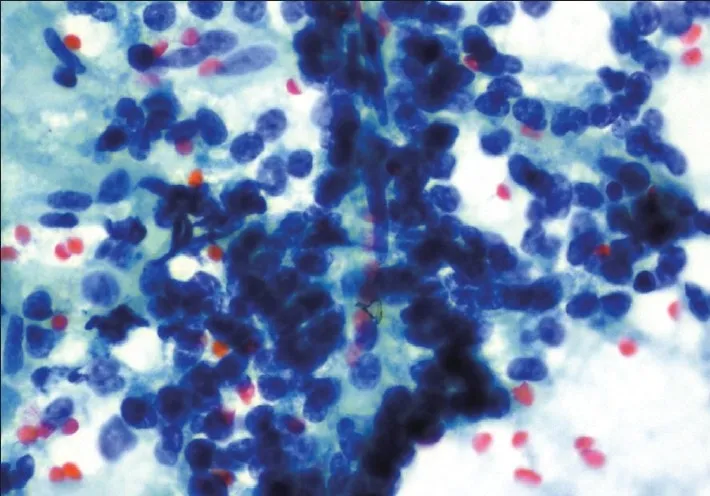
Cells have round to oval nuclei with fine granular chromatin and have nuclear grooves (Pap, x400).
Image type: pathology (papanicolaou)